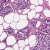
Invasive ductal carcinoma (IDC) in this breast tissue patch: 1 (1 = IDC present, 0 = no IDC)